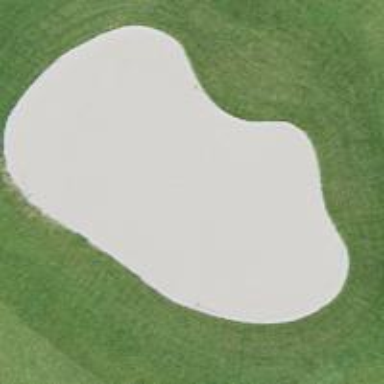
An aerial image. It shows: Golf bunker filled with sandy terrain.